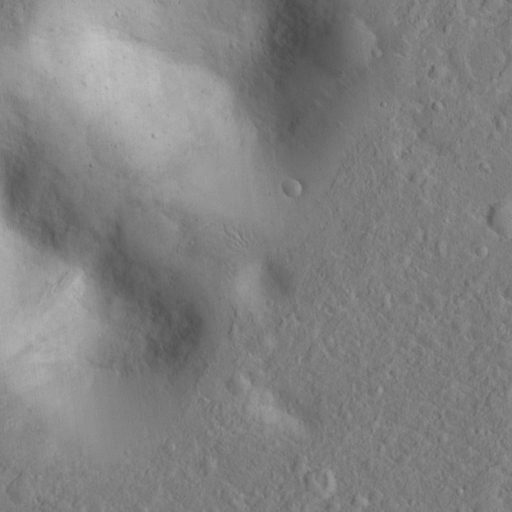
Classes present: Background, Cone